Question: I selected MainWindow.xib(Russian-Russia) and pressed delete, but nothing happened. But why?
Please see the screenshot.

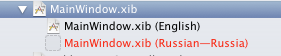
Answer: You need to remove it using the Inspector Panel on the right. Select the XIB and bring up the Inspector Right Panel, select the Localisation you want to remove and press the minus button as shown in the picture to remove the Localisation. Only then will it be removed